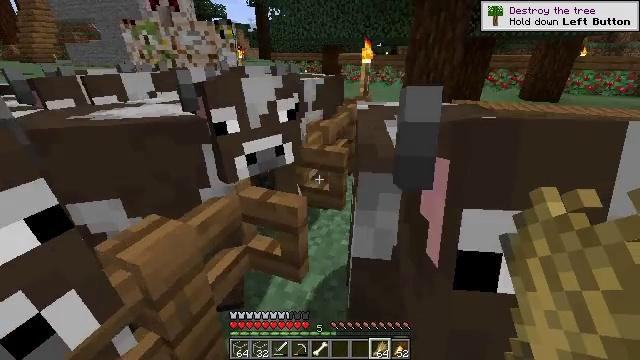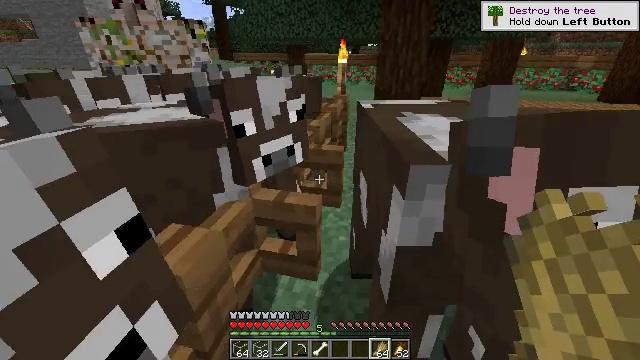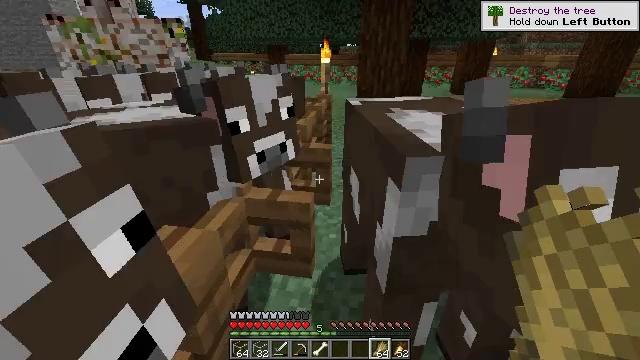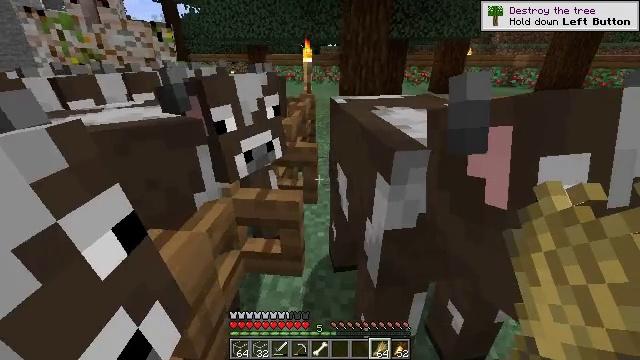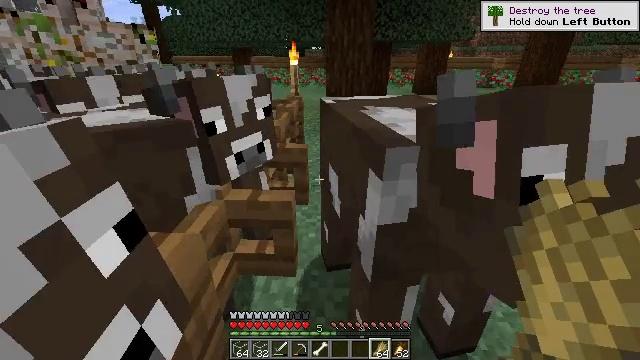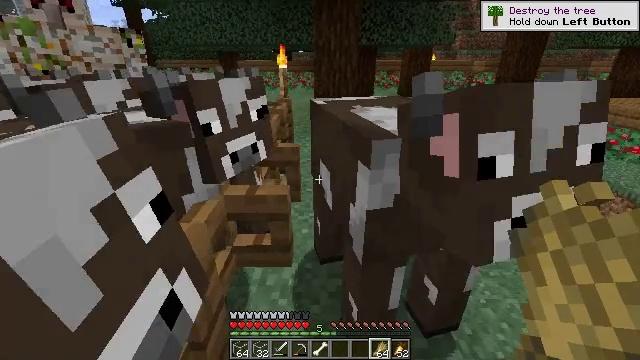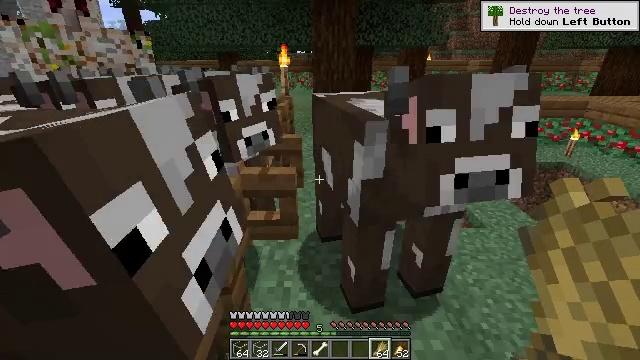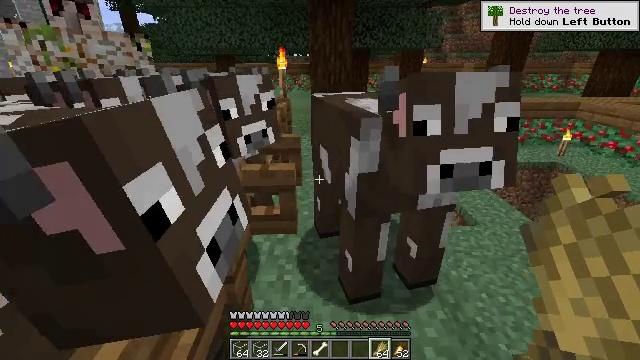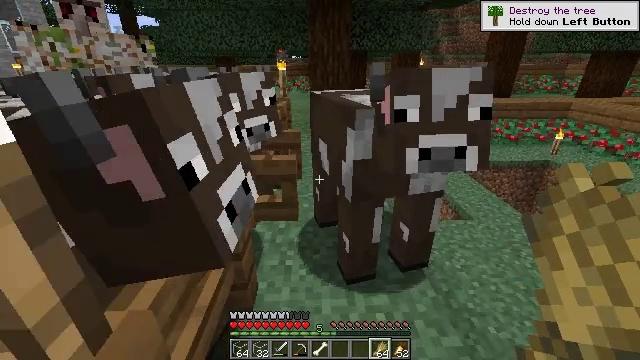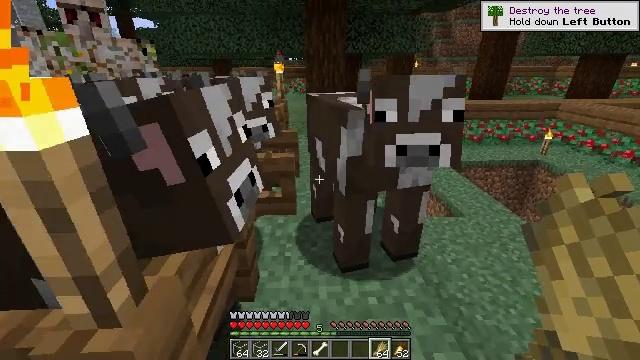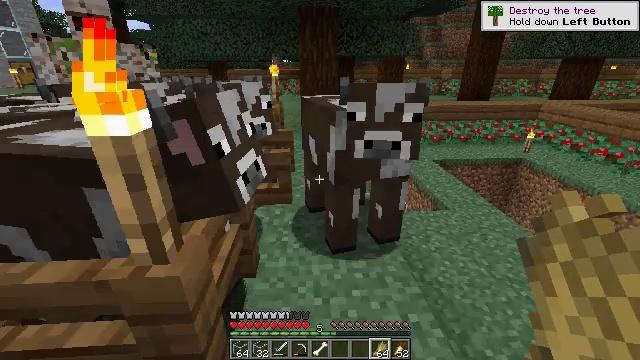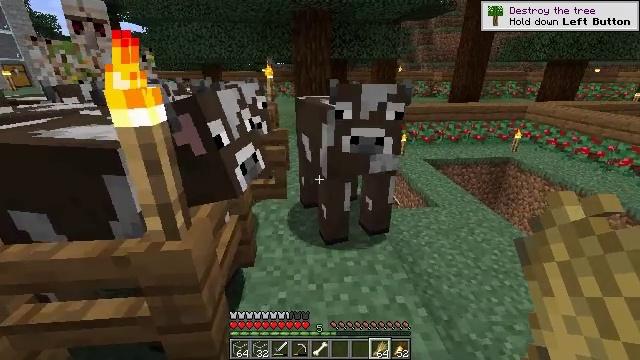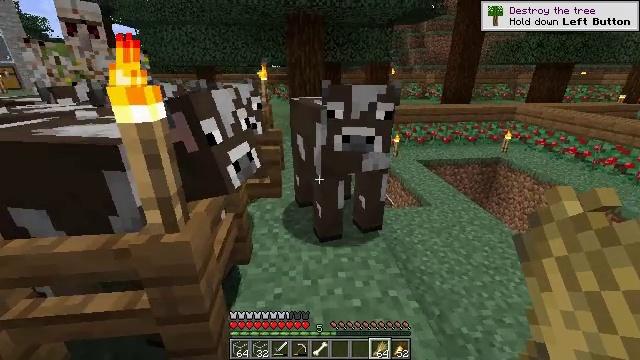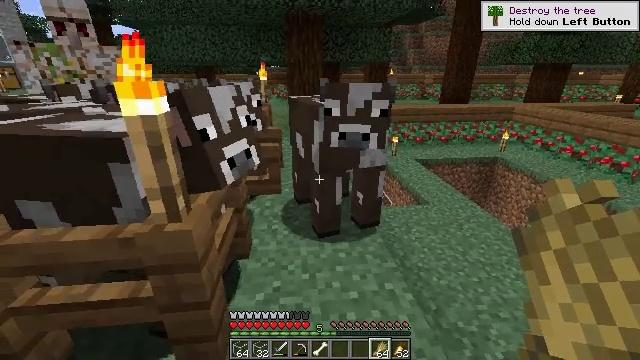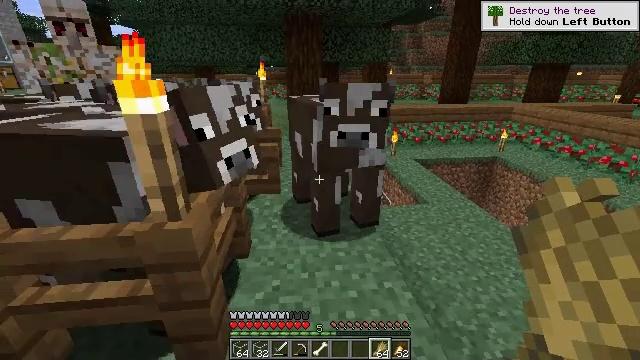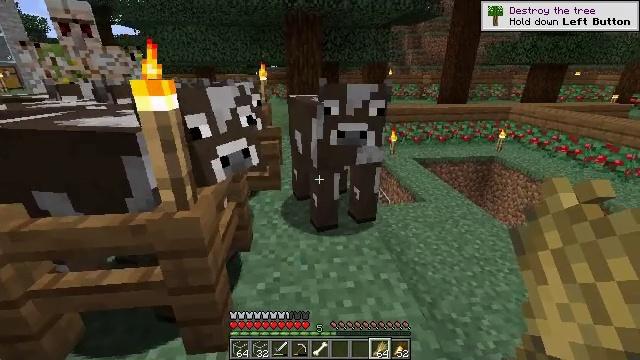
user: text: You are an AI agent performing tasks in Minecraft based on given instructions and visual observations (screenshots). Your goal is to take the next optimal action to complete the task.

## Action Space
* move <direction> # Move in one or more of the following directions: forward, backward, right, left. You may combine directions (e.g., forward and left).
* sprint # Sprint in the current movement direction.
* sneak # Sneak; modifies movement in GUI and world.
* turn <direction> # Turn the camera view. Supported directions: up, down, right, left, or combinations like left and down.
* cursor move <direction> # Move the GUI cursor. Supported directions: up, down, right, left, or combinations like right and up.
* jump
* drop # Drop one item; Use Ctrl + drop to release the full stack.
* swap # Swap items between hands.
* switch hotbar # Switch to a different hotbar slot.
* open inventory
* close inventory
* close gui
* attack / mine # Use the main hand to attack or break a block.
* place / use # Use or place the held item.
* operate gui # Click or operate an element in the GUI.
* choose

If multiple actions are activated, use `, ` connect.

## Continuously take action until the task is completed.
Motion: motion action
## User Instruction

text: Attack the spruce fence to dismantle it.
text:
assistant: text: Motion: turn right
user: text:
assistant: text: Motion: turn right
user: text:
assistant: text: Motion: turn right
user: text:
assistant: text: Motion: move back, turn right
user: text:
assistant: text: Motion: move back, turn right
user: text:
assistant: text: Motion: move back
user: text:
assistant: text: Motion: move back
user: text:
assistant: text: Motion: move back
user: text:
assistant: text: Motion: move back
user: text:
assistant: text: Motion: move back, turn right
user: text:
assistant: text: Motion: turn right
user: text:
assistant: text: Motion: turn right
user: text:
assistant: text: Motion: no_op
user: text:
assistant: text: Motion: no_op
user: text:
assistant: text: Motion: move back
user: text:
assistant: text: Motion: move back
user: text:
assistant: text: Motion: move back
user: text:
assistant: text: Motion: move back
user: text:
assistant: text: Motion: move back
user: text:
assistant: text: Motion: no_op
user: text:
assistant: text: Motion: turn right
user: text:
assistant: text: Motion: no_op
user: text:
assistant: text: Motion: no_op
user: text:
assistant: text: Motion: no_op
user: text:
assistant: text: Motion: no_op
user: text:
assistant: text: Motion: no_op
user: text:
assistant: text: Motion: no_op
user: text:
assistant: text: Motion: no_op
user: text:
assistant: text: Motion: no_op
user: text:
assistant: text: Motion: no_op